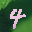
Label: 4